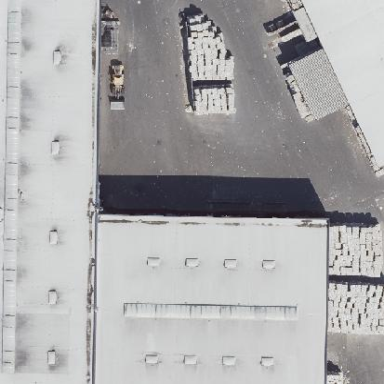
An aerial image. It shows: Industrial building with flat roof.